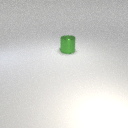
large green metal cylinder